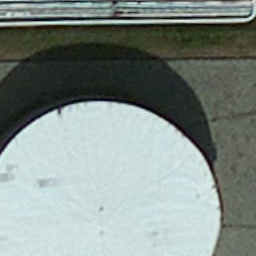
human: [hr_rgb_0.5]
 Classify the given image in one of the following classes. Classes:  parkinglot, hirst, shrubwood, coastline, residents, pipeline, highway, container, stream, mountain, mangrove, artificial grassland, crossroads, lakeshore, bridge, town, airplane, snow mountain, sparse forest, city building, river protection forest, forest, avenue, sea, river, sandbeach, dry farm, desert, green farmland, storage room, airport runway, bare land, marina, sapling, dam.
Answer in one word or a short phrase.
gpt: storage room